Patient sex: M
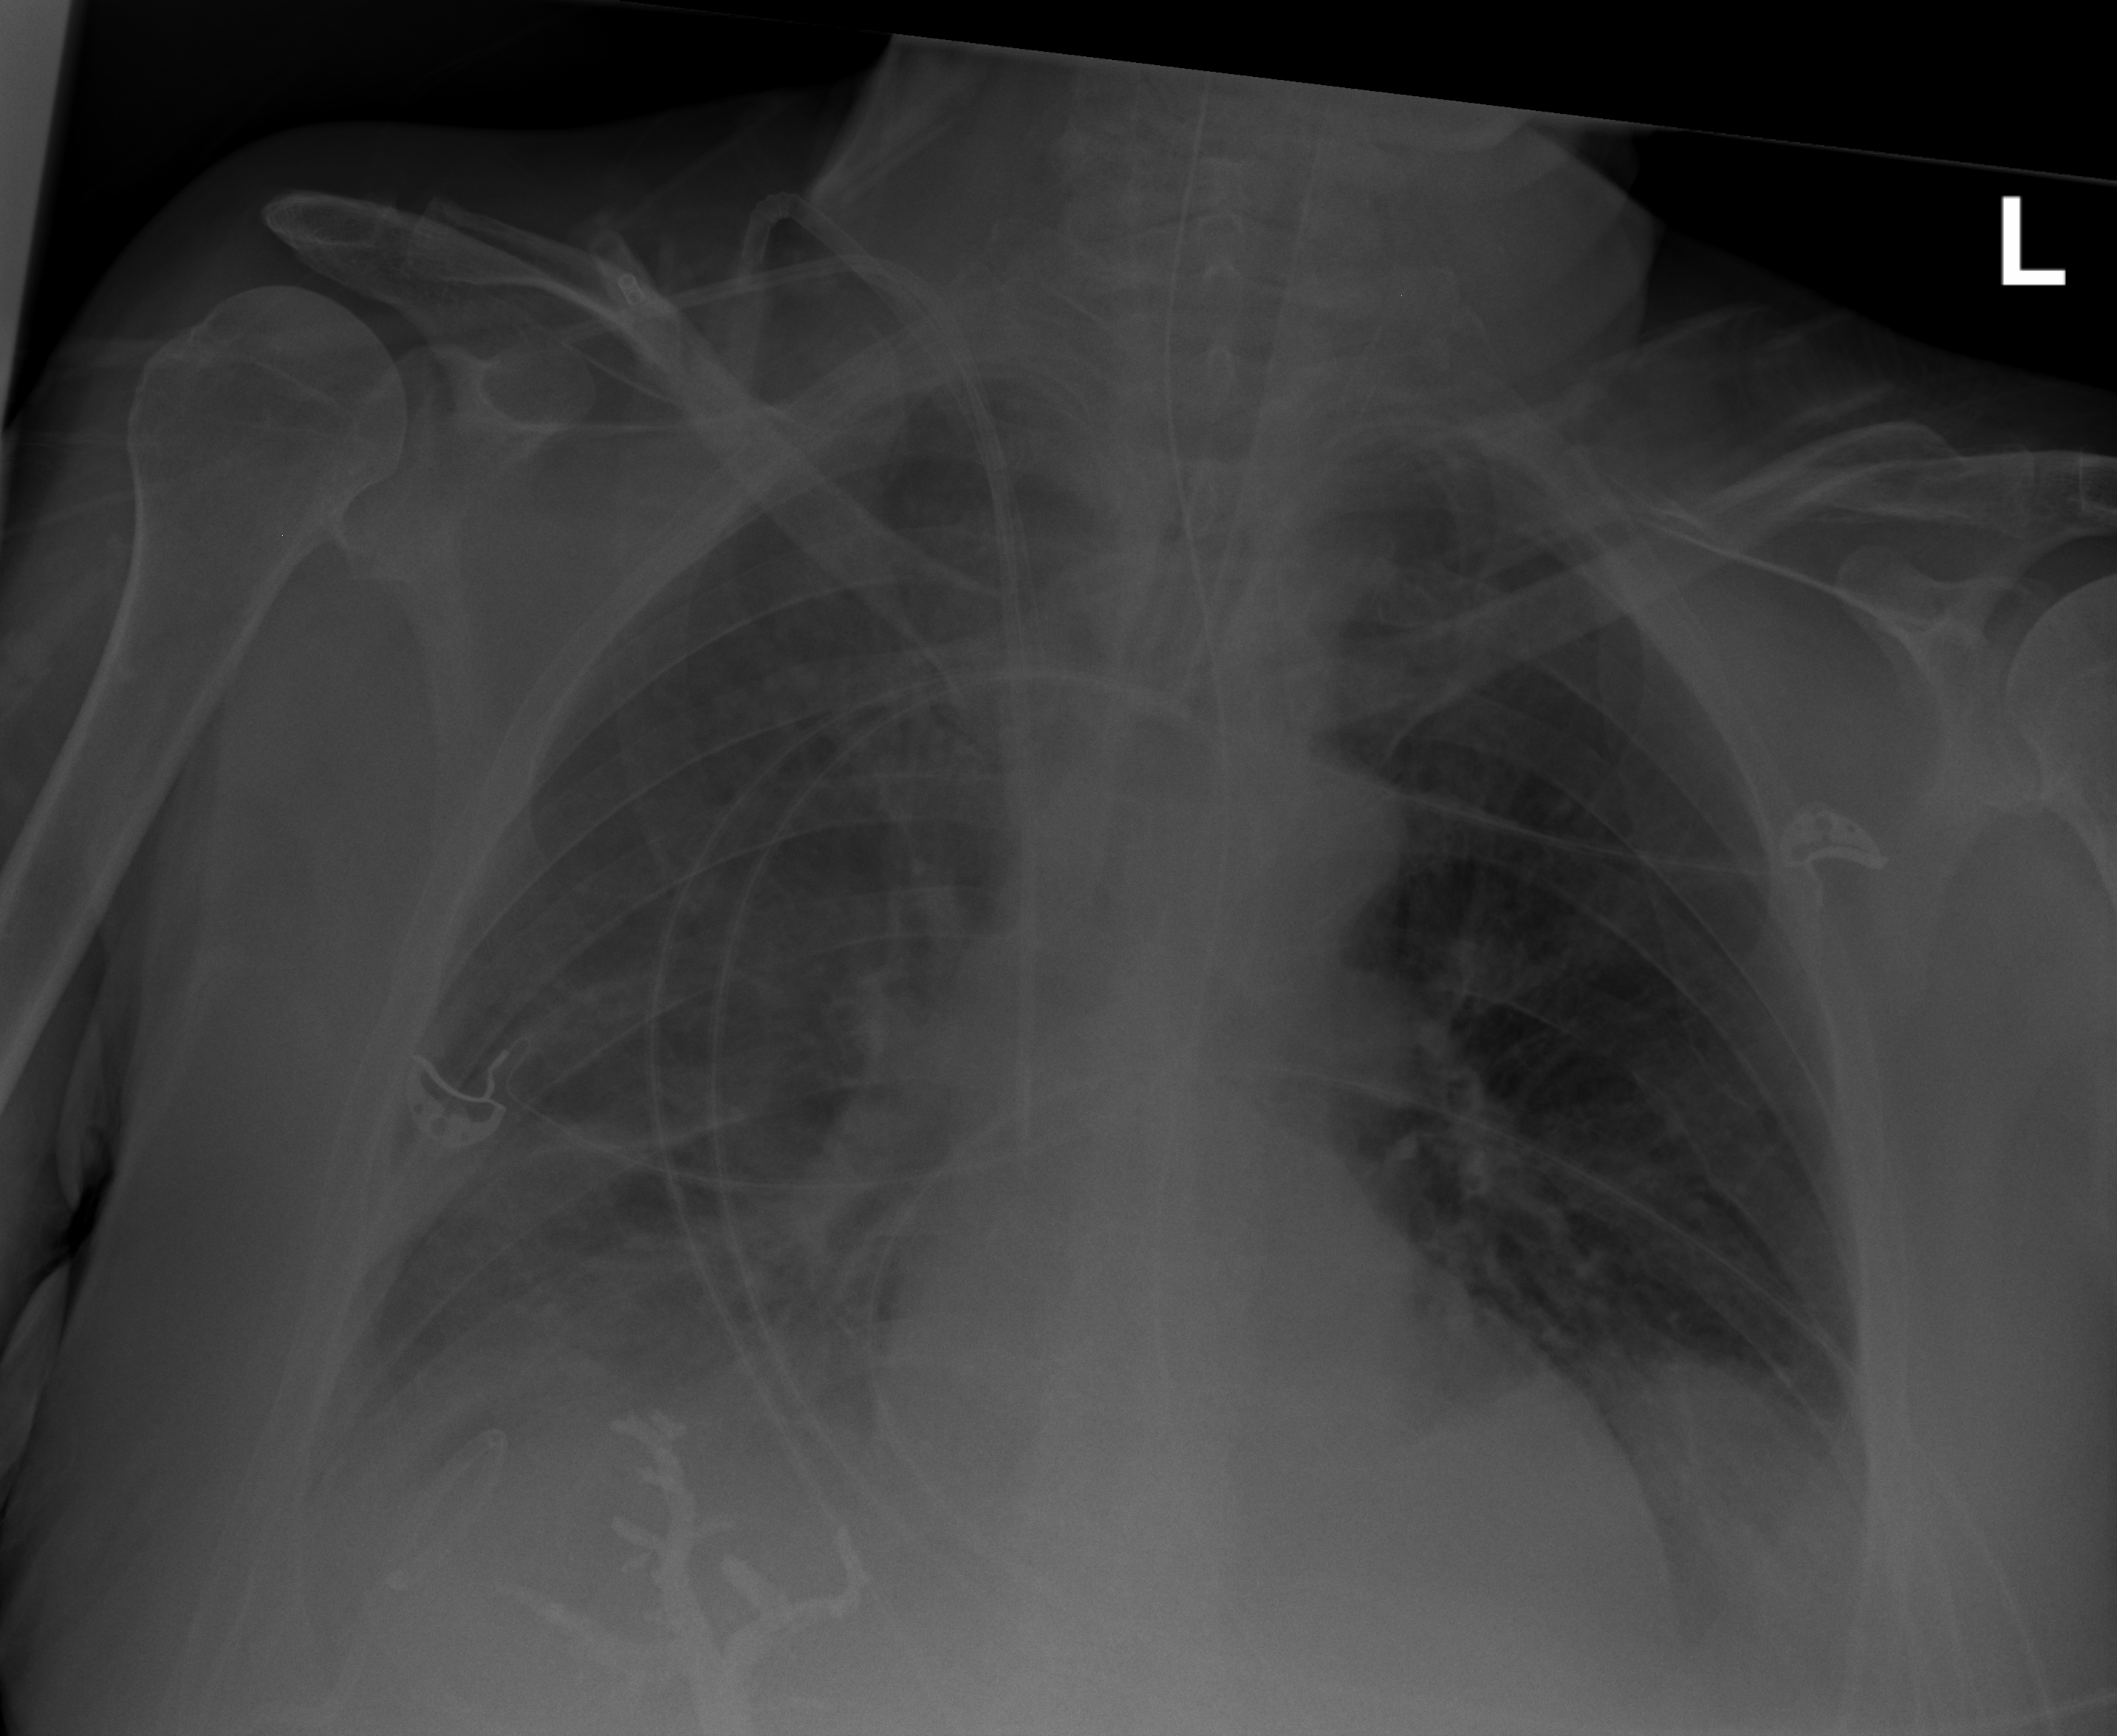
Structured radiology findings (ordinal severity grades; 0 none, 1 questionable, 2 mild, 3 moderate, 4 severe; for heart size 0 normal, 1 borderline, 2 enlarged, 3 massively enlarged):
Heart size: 1
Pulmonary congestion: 0
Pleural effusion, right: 3
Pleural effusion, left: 2
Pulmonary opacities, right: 0
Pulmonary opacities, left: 0
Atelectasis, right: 2
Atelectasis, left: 2